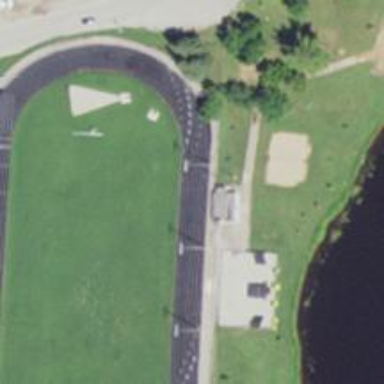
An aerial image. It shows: Grass pitch used for American football and soccer recreational activities.